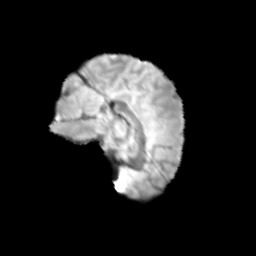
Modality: T2w
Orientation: sagittal
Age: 10
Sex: female
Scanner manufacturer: siemens
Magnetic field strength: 3 T
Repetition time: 3.8 s
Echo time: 0.07 s